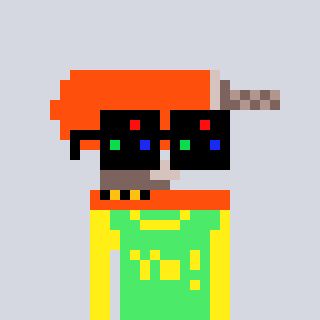
a pixel art character with square black sunglasses, a drill-shaped head and a teal-colored body on a cool background